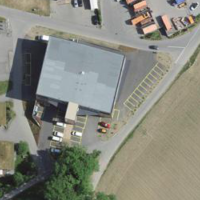
EUNIS habitat code: 52
Species observed at this site:
Prunus spinosa
Acer campestre